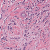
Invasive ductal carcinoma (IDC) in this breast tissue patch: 1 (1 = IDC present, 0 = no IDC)